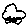
Label: car